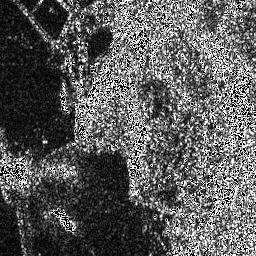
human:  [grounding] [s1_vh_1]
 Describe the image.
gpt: In the satellite image, there is  <ref>1 medium ship </ref> <box>[[19, 80, 29, 89, 0]]</box> located at bottom left,  <ref>1 small ship </ref> <box>[[22, 30, 27, 44, 0]]</box> located at left.